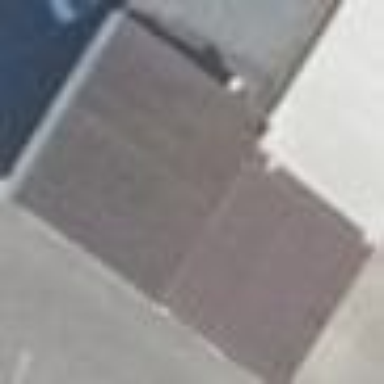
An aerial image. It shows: Car repair shop located in building.